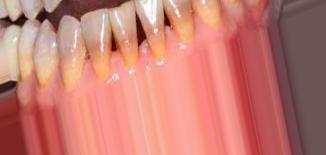
Condition: Tooth Discoloration